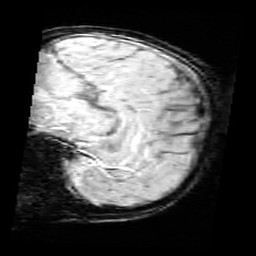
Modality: SWI
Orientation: sagittal
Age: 9
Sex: female
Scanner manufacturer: siemens
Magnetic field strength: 3 T
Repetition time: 0.027 s
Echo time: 0.02 s